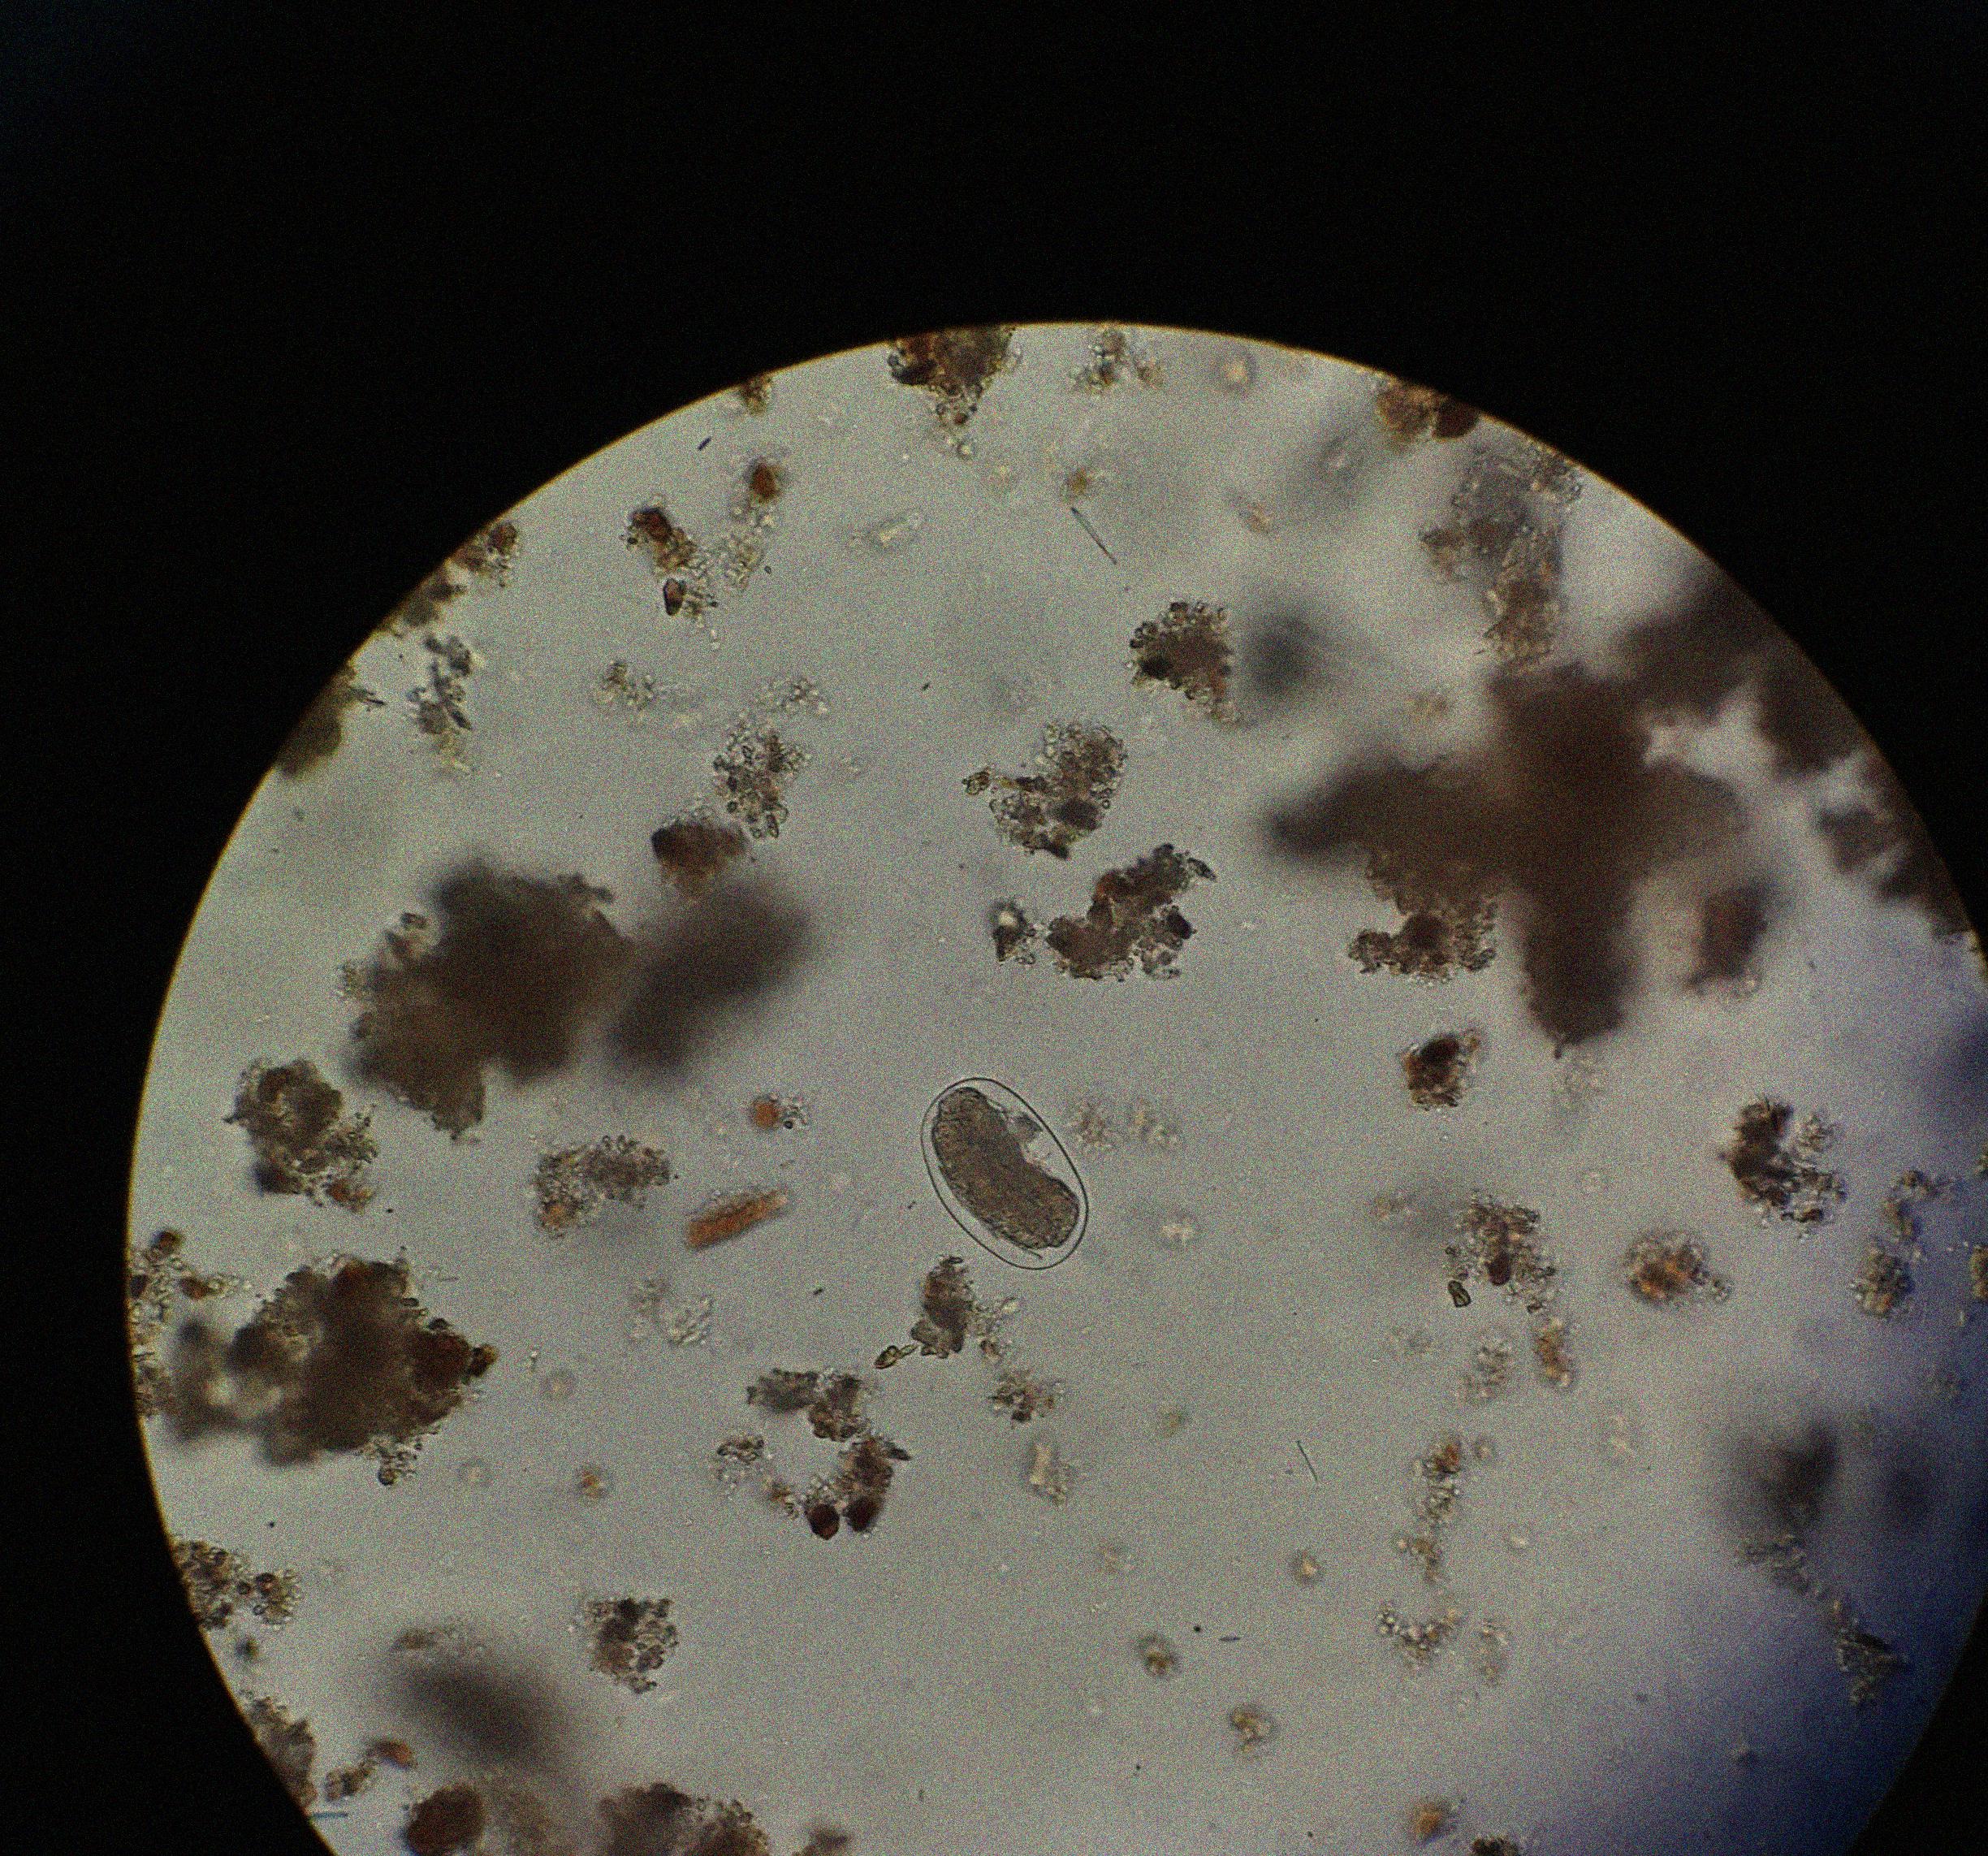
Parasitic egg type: Hookworm egg